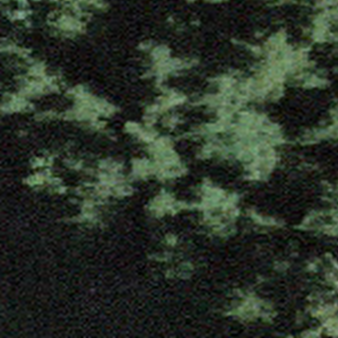
Label: other